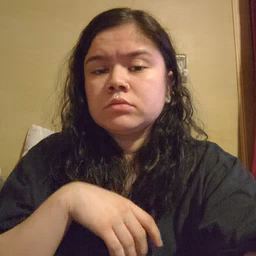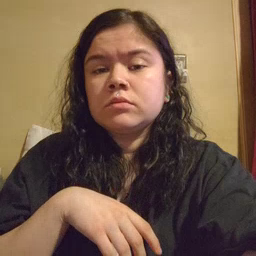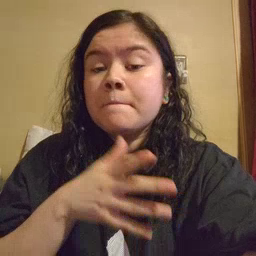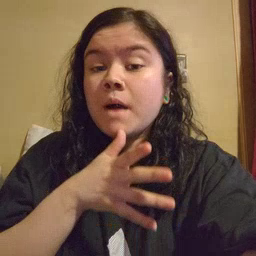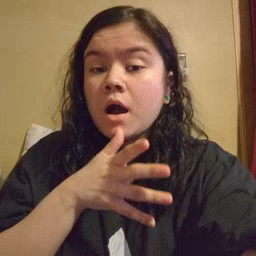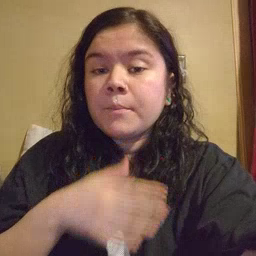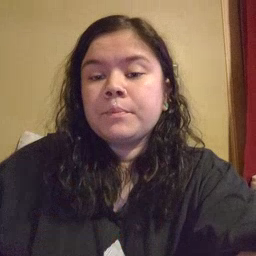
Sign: mom